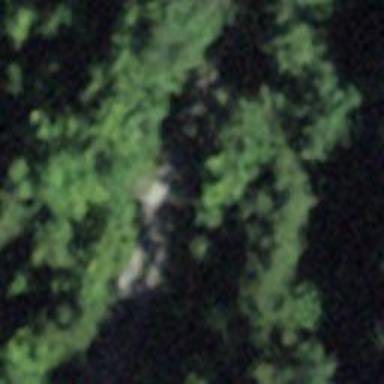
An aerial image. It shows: Unpaved track road.